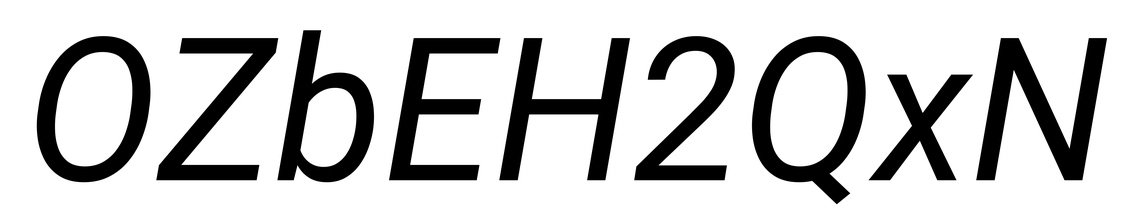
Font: Roboto-Italic_Italic